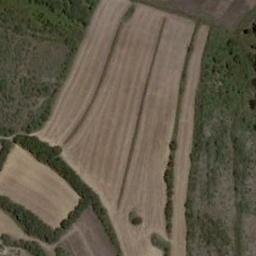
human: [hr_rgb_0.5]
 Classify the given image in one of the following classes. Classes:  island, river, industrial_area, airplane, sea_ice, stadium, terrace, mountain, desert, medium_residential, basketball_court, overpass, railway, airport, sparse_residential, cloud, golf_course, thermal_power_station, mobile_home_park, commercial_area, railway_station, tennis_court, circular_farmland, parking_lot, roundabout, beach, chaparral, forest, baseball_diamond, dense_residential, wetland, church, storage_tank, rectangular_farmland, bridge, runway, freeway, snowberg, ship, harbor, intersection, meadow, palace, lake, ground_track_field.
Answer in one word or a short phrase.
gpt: terrace